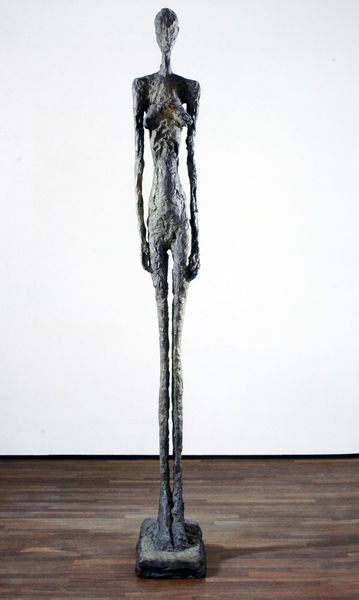
Titel: Grande femme III, Große Frau III
Künstler: Alberto Giacometti
Standort: Schweiz
Institution: Privatsammlung
Schlagwörter: akt, dunkel, fuß, hand, kopf, mann, nackt, schatten, weiß, grün, braun, brust, busen, frau, grau, hell, holz, licht, raum, schwarz, wand, arm, arme, gesicht, lang, mensch, sockel, stein, hände, schlank, boden, figur, stehend, frontal, schulter, schultern, skulptur, statue, beine, bein, brüste, füße, italien, fußboden, parkett, abstrakt, modern, mauer, rauh, dielen, steif, weib, weiblich, diele, holzboden, schmal, aufrecht, gerade, starr, metall, bauch, bronze, lehmbruck, plastik, plinthe, geschlecht, knie, stehende, dünn, foto, fotografie, dürr, linie, oberfläche, schweiz, gross, klassische moderne, dielenboden, statuette, österreich, eiß, lichtspiel, struktur, museum, basis, filigran, guss, objekt, fragil, glieder, zerbrechlich, bronzeplastik, überlängung, giaccometti, länge, vertikale, vertikal, glied, braunw, albert, giacometti, gliedmaßen, alberto, alberto giacometti, bodenskulptur, spinnenbeine, extremitäten, giagometti, gicometti, integrierter sockel, lange beine, lng, nudo, spinnenarme